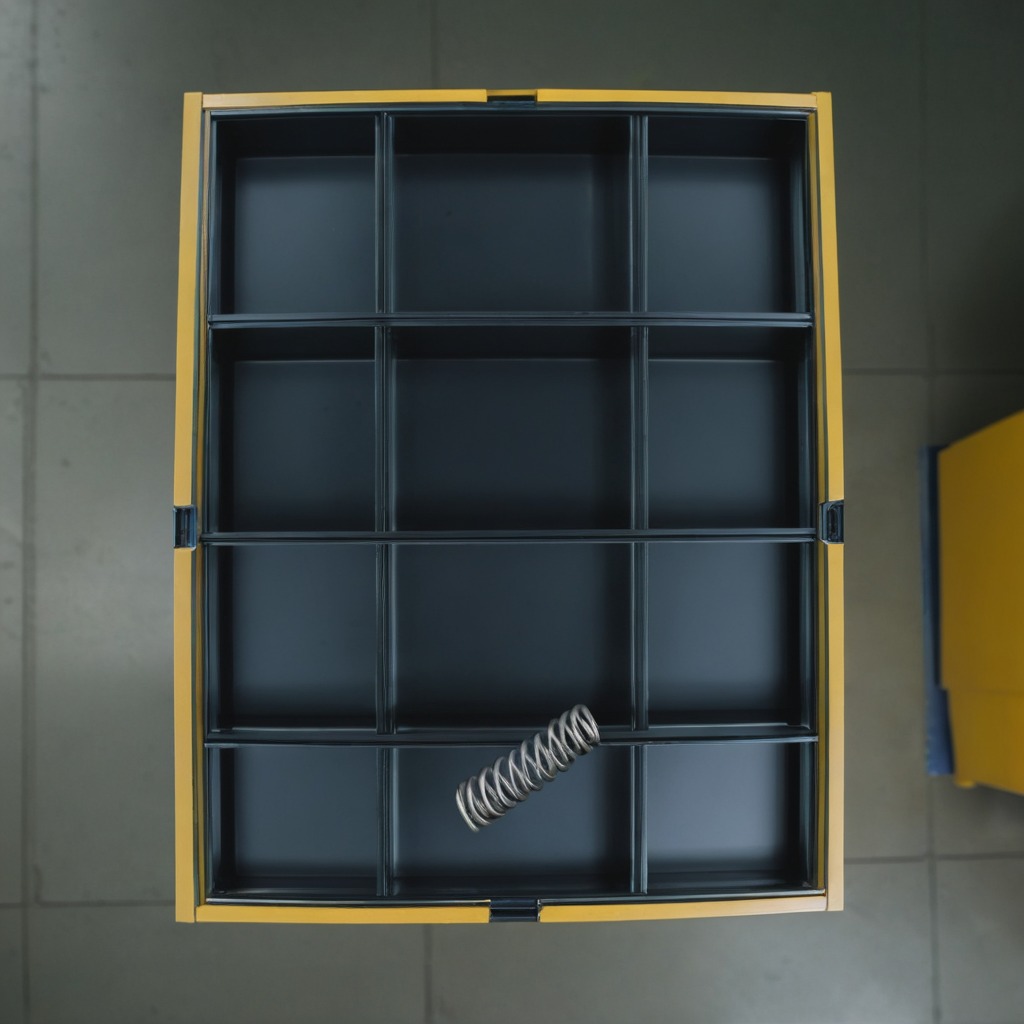
A coiled metal spring is lying on the toolbox surface in an airplane hangar workshop 8K.